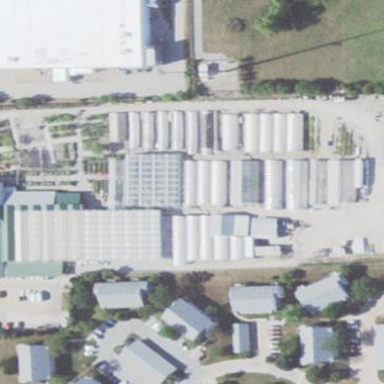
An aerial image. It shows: Building that serves as garden center.